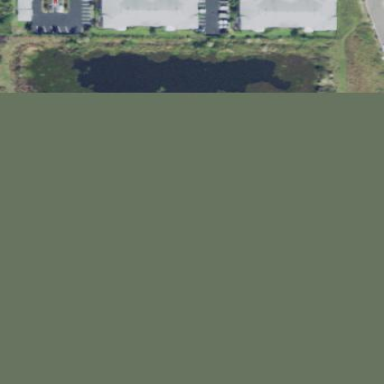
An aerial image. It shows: Pond with natural water.